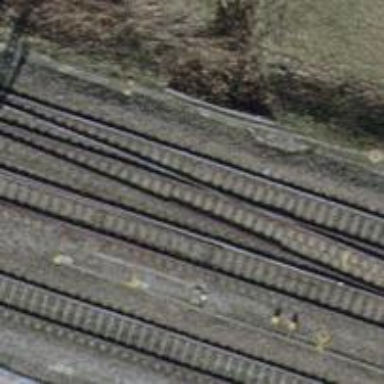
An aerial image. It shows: Single-track electrified railway siding with contact line for service.